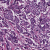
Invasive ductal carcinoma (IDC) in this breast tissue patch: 1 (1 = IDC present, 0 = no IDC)